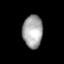
Tissue: lung
Cell type: Epithelial cells
Senescence score: 0.1729
Nuclear area (px): 642
Mean DAPI intensity: 165.942